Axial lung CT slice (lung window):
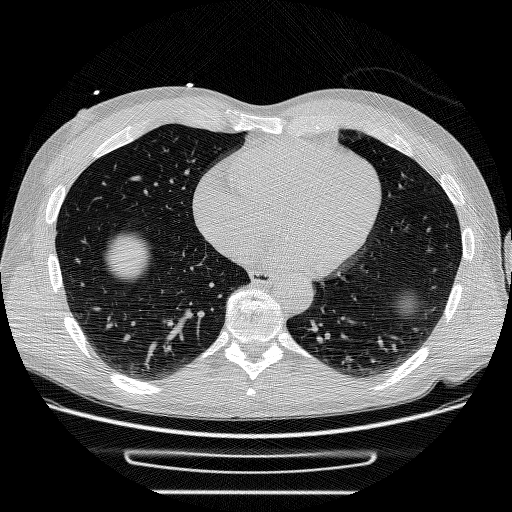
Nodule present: no